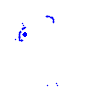
Particle: electron